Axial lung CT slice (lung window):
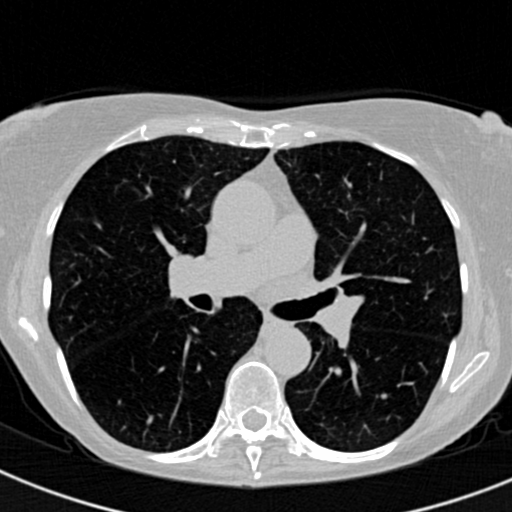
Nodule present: yes
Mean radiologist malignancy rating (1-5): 3